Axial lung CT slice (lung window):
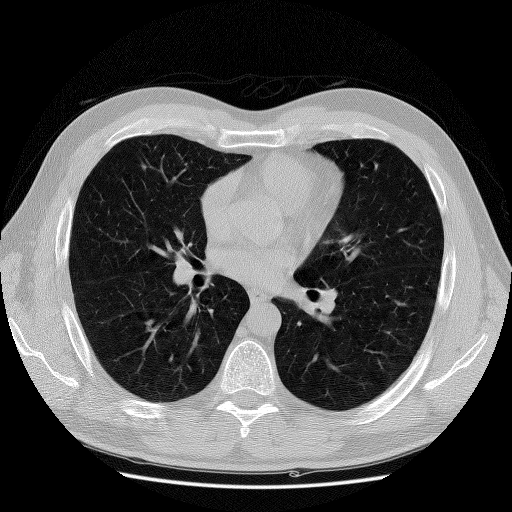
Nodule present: no